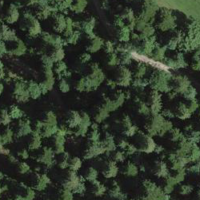
EUNIS habitat code: 43
Species observed at this site:
Fagus sylvatica